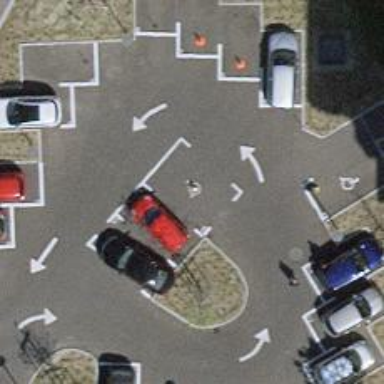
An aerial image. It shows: Disabled parking space.